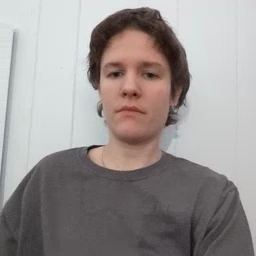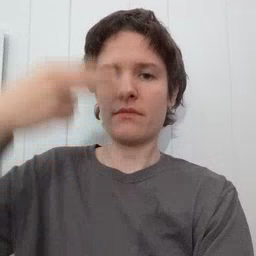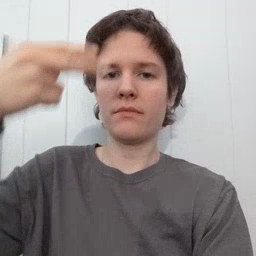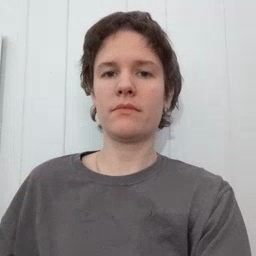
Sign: high